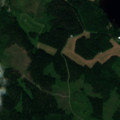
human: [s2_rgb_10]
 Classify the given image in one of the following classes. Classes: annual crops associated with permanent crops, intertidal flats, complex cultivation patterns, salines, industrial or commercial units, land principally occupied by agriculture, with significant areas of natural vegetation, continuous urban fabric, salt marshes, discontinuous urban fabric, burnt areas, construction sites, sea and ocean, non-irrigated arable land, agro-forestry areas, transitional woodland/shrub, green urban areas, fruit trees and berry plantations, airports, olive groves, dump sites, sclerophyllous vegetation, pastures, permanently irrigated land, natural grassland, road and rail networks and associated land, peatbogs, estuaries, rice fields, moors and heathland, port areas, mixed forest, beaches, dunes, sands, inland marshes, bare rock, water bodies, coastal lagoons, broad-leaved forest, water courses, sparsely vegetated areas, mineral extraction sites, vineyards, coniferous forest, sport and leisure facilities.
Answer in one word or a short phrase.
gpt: land principally occupied by agriculture, with significant areas of natural vegetation, coniferous forest, mixed forest, transitional woodland/shrub, water bodies